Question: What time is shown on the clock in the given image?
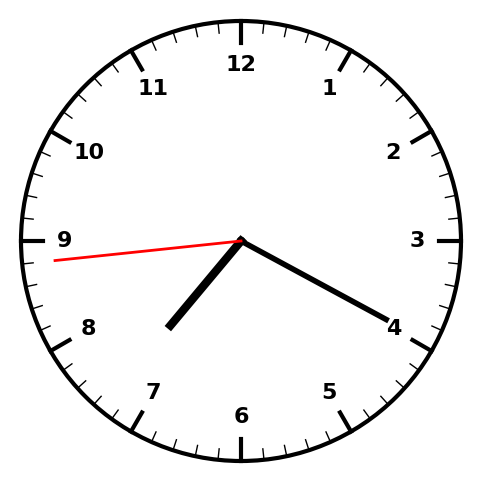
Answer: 07:19:44